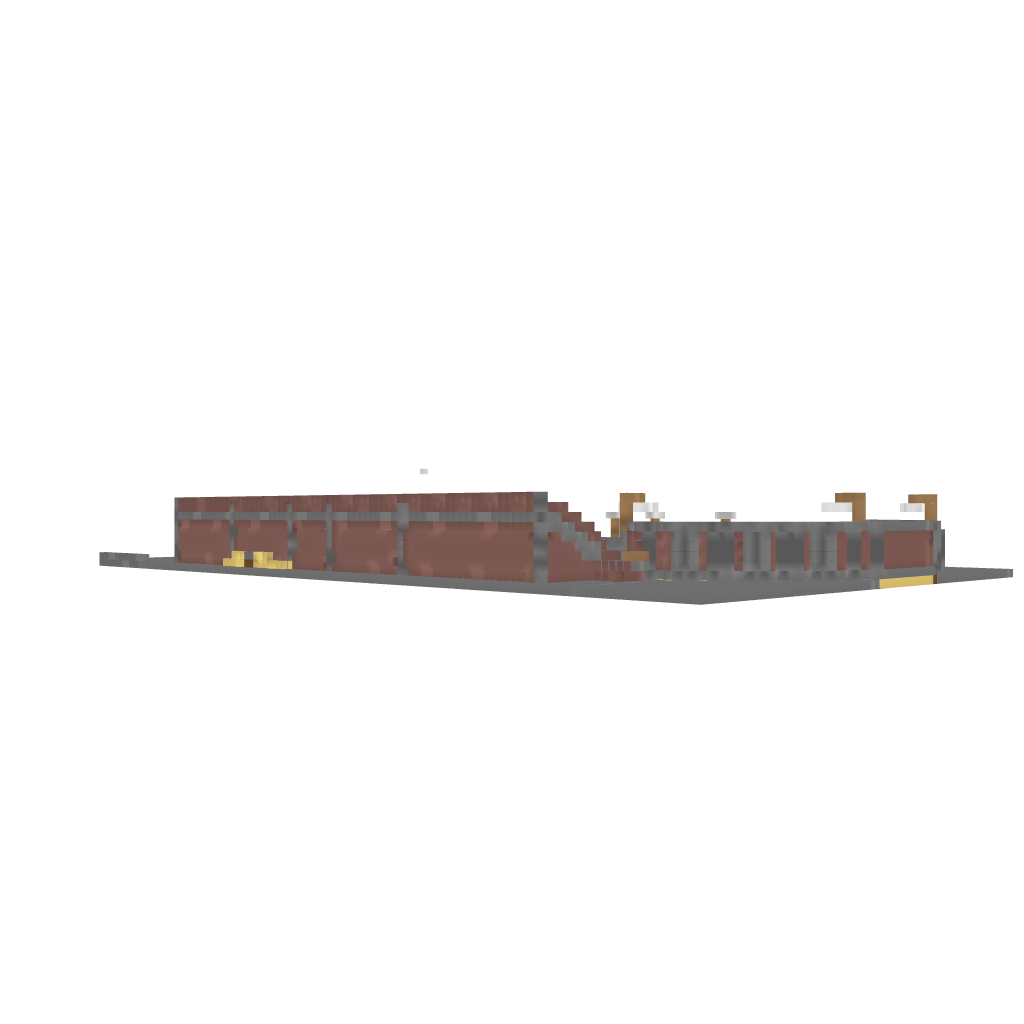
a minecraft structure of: Horse race track bad low quality